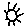
Label: sun